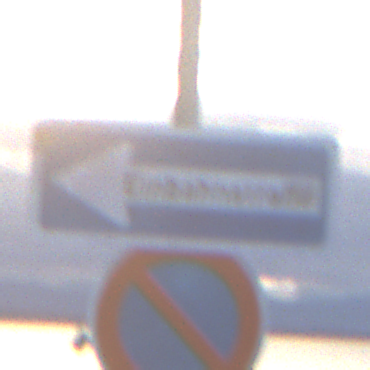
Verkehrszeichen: EinbahnstrasseLinksweisend
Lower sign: EingeschraenktesHalteverbot
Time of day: SunriseSunset
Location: Outdoor (Suburban)
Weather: PartlyCloudy
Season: NotSpecified
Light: Natural